Aerial crown-view tile of a tropical tree (Barro Colorado Island, Panama), acquired 20250217:
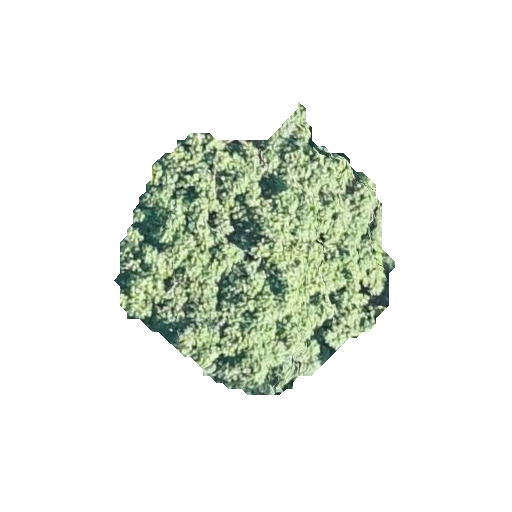
Species: Zanthoxylum ekmanii
GBIF accepted scientific name: Zanthoxylum ekmanii
Crown area: 79.417 m²